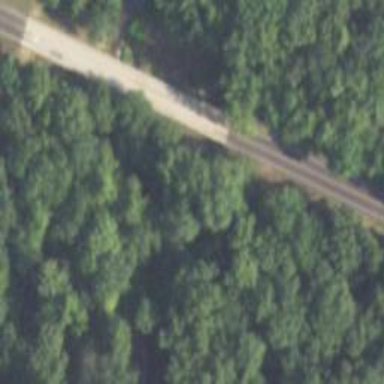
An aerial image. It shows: Beam bridge on secondary road.